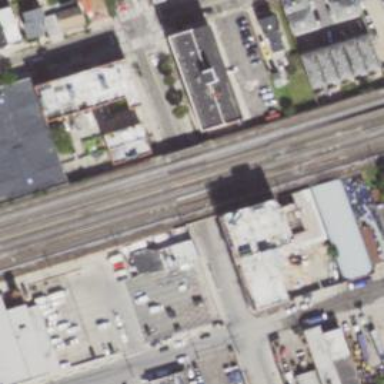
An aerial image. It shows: Railway bridge with electrified rail tracks.